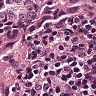
Metastatic tissue present: yes